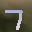
Label: 7